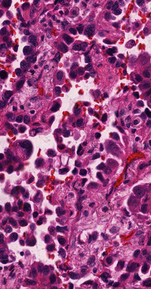
Tumor epithelial tissue: yes
Tumor-associated stroma tissue: yes
Normal tissue: no